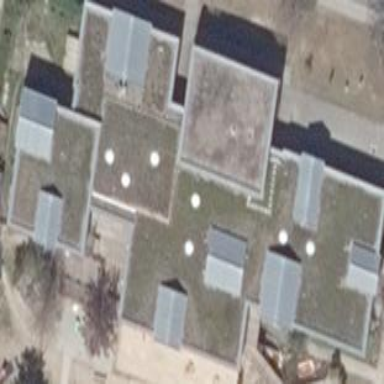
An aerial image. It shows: Kindergarten building.